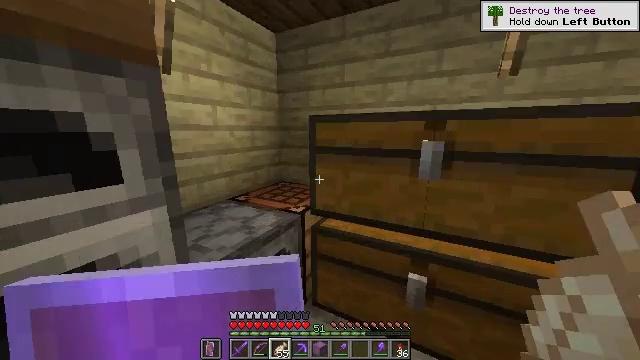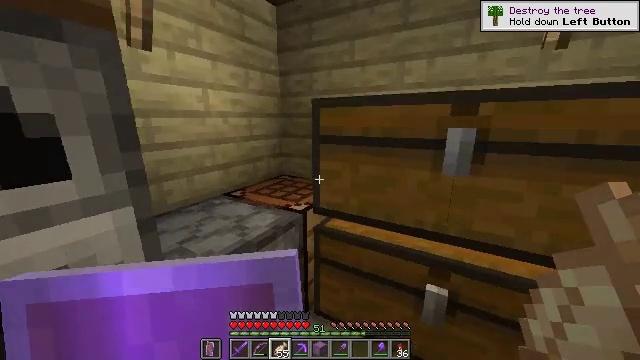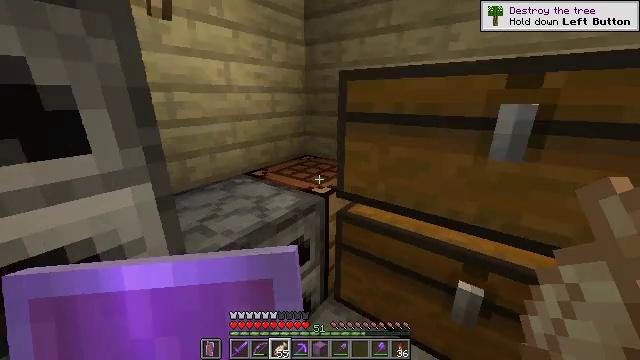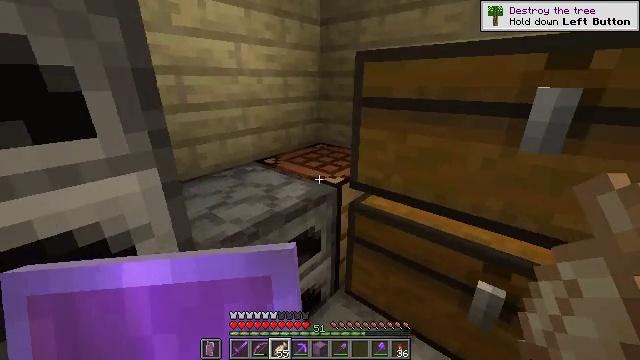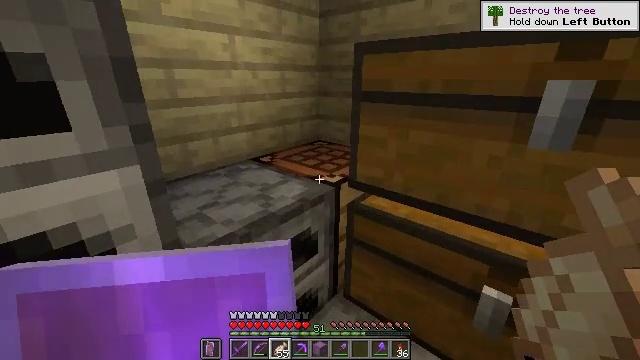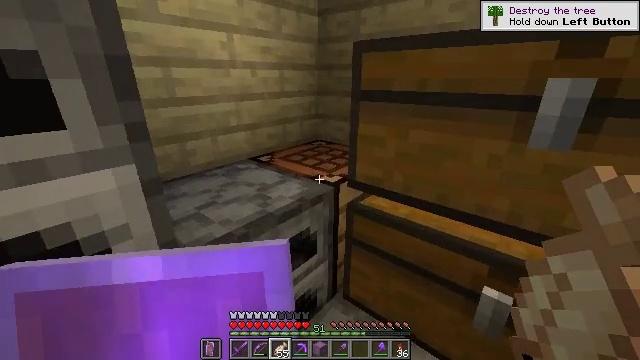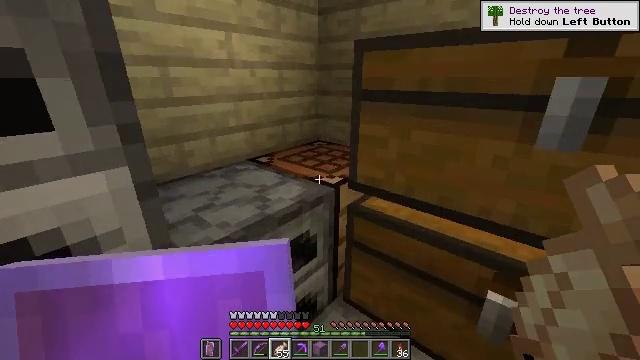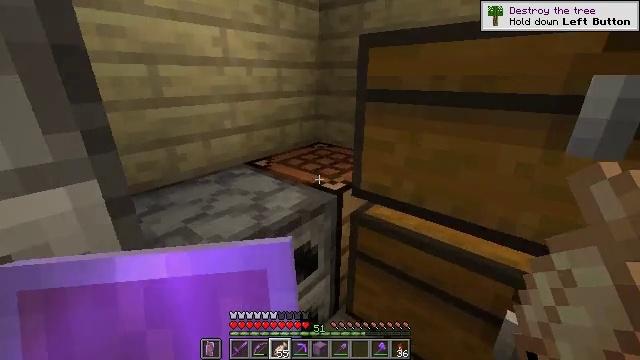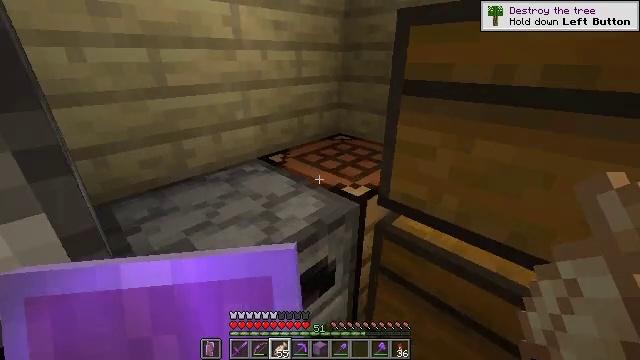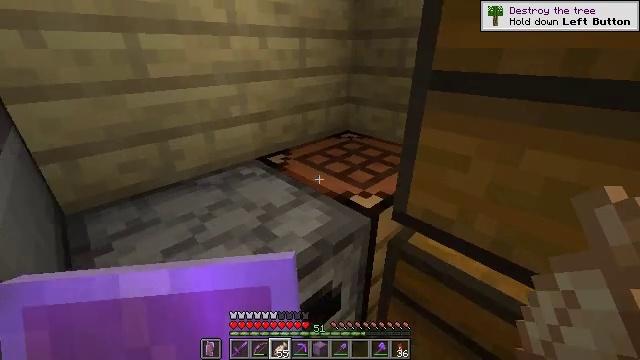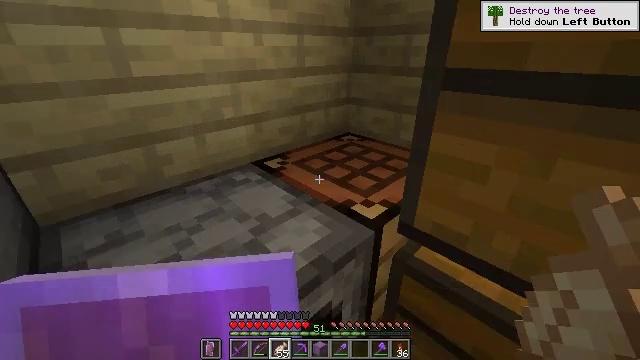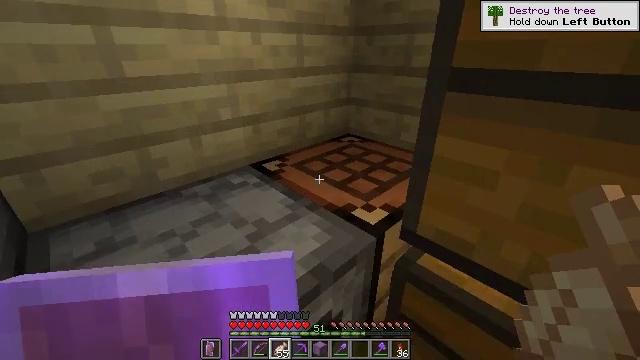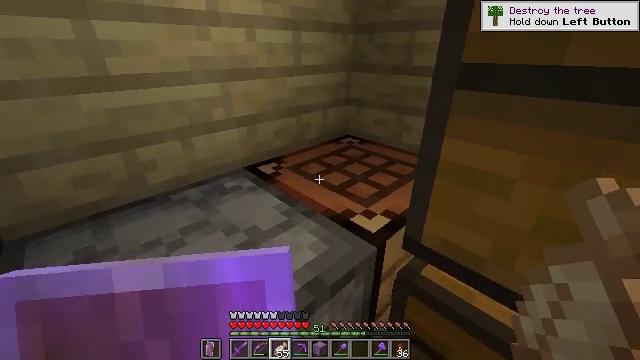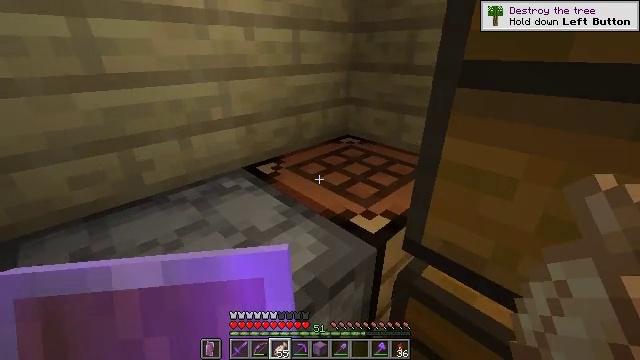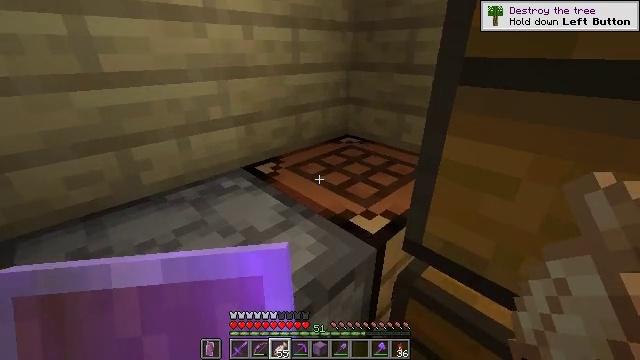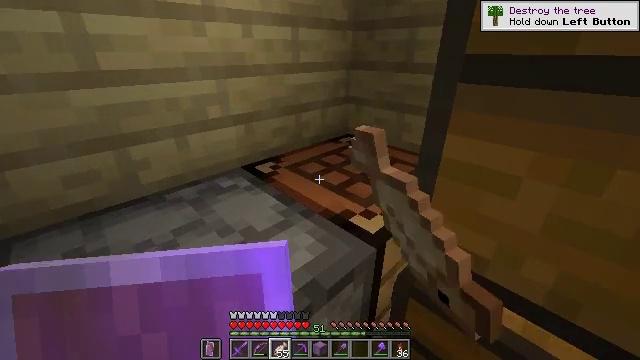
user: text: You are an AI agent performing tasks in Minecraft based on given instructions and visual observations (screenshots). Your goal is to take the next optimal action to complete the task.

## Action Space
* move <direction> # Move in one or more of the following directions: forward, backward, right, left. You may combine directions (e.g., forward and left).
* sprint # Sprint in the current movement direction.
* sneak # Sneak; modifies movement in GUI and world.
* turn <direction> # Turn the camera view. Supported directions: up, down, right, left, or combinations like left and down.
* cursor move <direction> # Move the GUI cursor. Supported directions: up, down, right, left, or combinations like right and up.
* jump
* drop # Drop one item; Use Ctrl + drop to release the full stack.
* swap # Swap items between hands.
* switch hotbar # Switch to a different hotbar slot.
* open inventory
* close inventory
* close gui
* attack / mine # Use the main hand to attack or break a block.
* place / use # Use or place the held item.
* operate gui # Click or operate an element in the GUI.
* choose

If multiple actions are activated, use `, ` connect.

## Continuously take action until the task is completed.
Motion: motion action
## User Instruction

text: Craft an iron block.
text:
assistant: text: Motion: turn left and down
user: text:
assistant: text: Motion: turn left and down
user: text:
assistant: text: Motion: turn left and down
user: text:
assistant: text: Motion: no_op
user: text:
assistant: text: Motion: no_op
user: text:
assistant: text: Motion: move forward
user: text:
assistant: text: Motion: move forward
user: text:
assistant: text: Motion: move forward, turn left and down
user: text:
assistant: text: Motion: move forward, turn left and down
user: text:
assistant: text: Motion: no_op
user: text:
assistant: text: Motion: no_op
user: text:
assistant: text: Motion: no_op
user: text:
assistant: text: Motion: no_op
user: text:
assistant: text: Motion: use / place
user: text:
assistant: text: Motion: use / place
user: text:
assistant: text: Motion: use / place
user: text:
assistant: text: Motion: no_op
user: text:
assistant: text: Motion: no_op
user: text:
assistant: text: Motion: no_op
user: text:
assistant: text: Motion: no_op
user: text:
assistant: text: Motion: no_op
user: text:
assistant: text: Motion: no_op
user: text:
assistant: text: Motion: no_op
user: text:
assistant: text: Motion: no_op
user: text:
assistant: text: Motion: no_op
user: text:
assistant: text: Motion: no_op
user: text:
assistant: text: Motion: no_op
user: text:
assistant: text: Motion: turn left
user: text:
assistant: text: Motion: turn left
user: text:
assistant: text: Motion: no_op